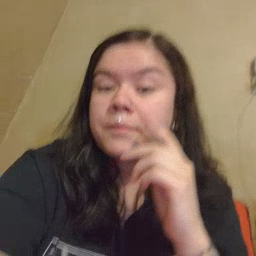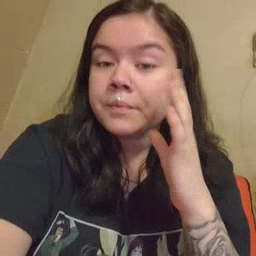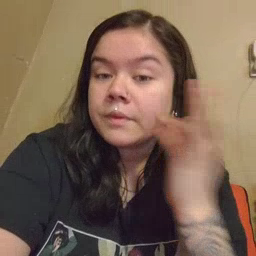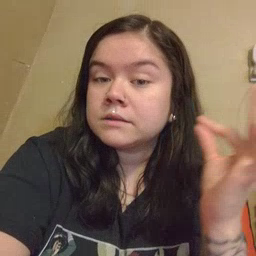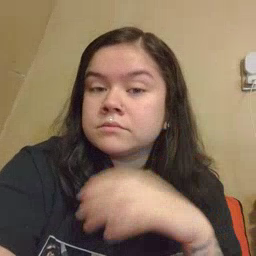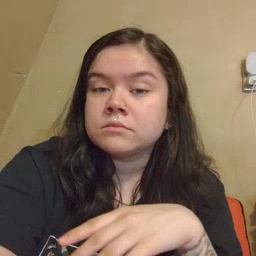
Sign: cat